Question: I have 2 Lists token and chords. They are populated alright. But when I try to compare the 2, they always yield a false value despite of printing identical string content when printed separately in a loop. Any ideas/workarounds?
'''
System.out.println(token.get(i).toString().equals(chords.get(j).toString()));
'''
Both are declared as List and initialized as ArrayList();
Both contain String objects.
'''
while (i < tokenLength) {
System.out.println("");
int j = 0;
while (j < numberOfChords) {
System.out.println(token.get(i).toString() + " compares "
+ chords.get(j).toString());
System.out.println(token.get(i).toString()
.equals(chords.get(j).toString()));
if (token.get(i).toString() == chords.get(j).toString()
&& token.get(i).toString().length() <= maxLengthOfChord) {
foundChord.add(token.get(i));
}
j++;
}
i++;
}
'''
gives the following output :

I also tried this
'''
System.out.println(token.get(i).toString().equals(chords.get(j).toString()));
'''
It always yields a false returning the same result as shown in the screenshot
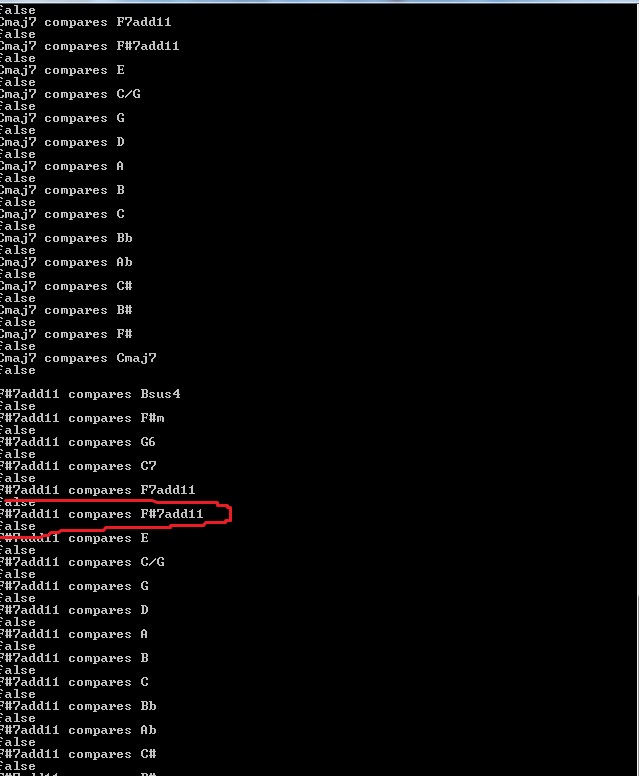
Answer: Cannot say why it prints false, but this is definitively wrong:
'''
if (token.get(i).toString() == chords.get(j).toString()
'''
Change that line to
'''
if (token.get(i).trim().equals(chords.get(j).trim())
'''
Equality (equals()) is not the same as identity (==).